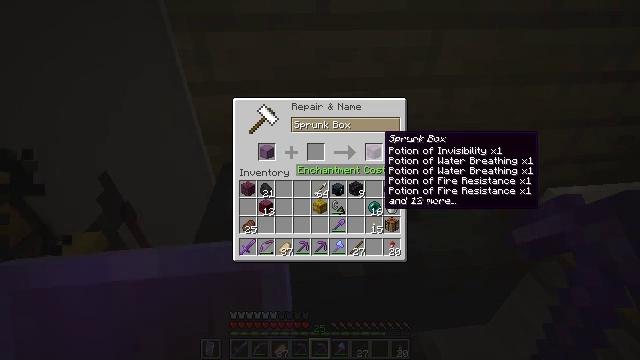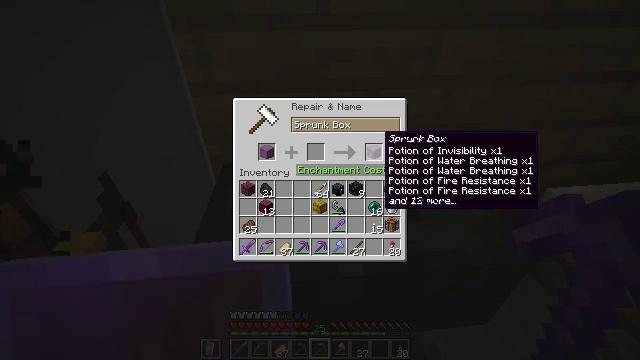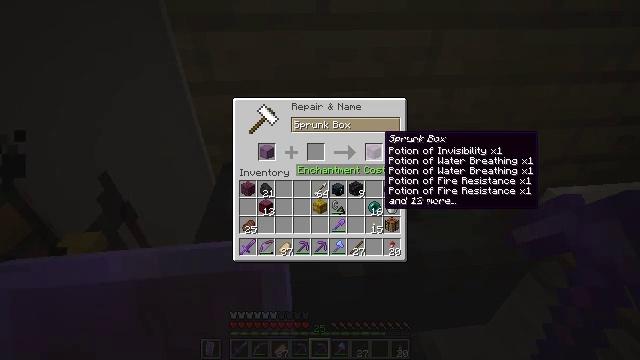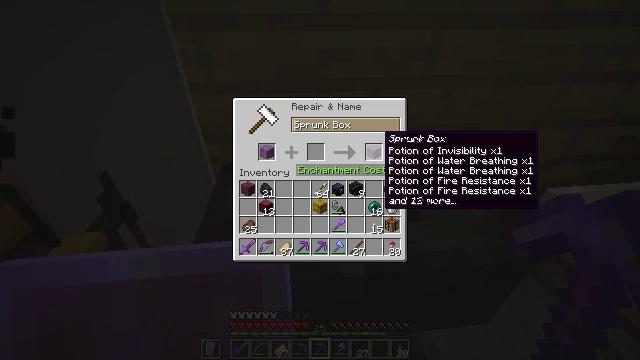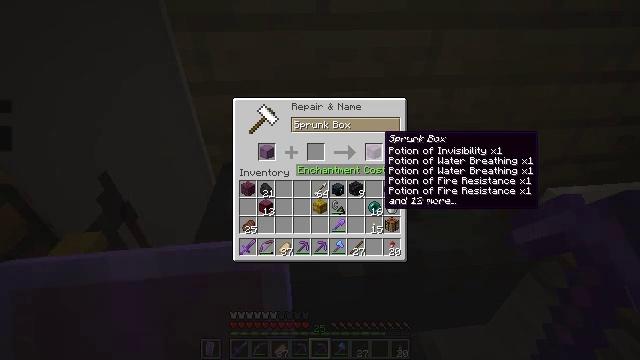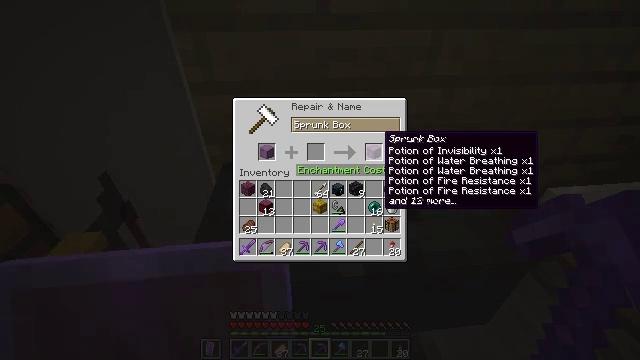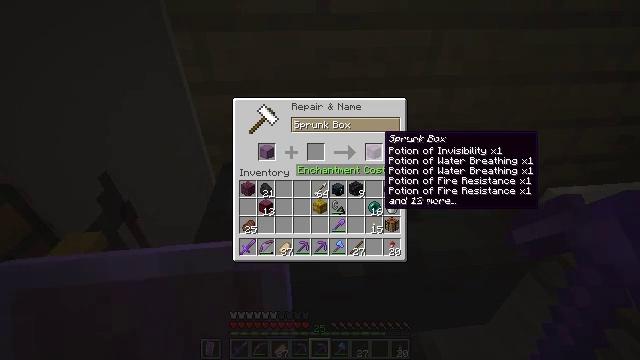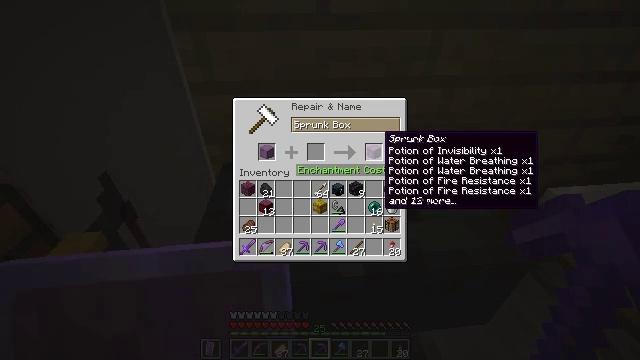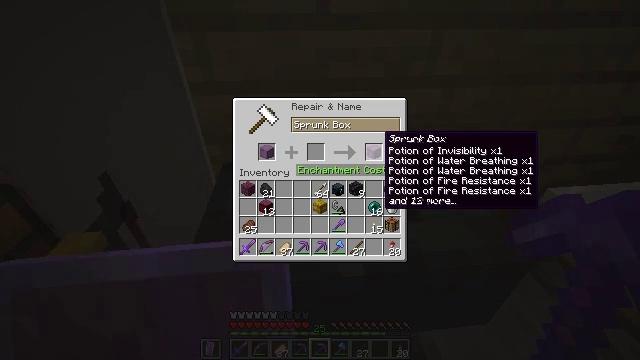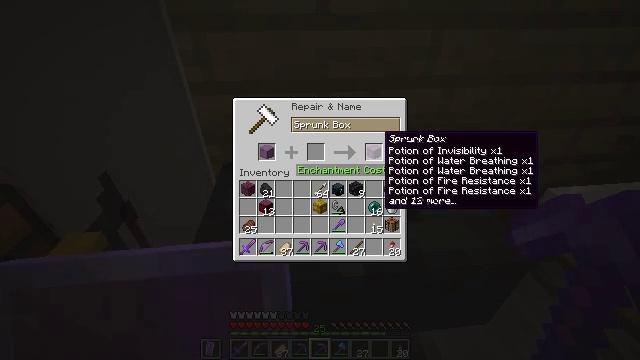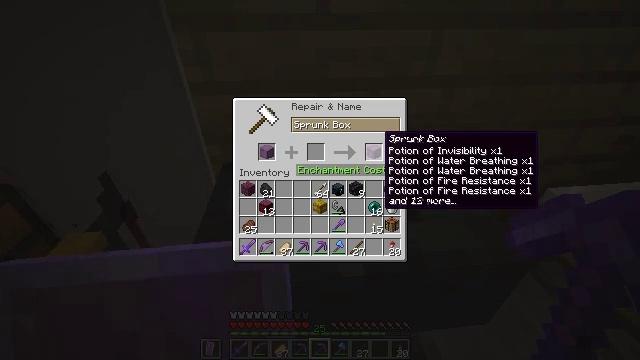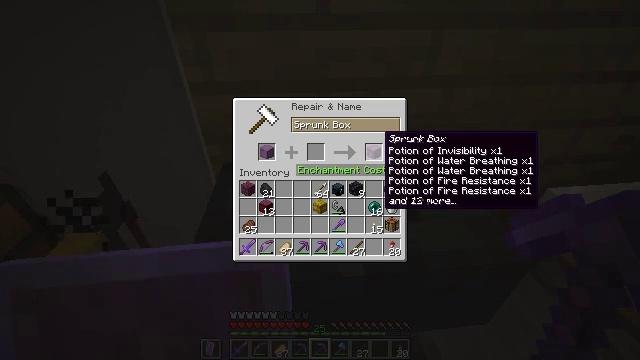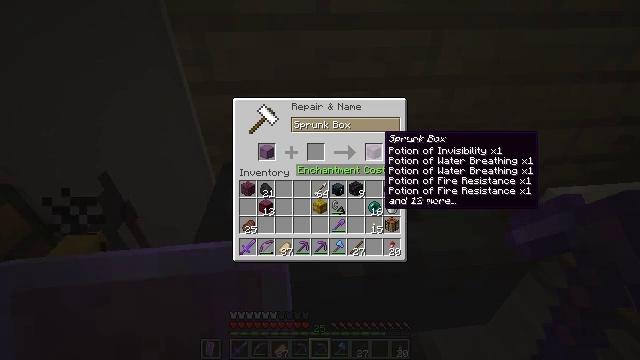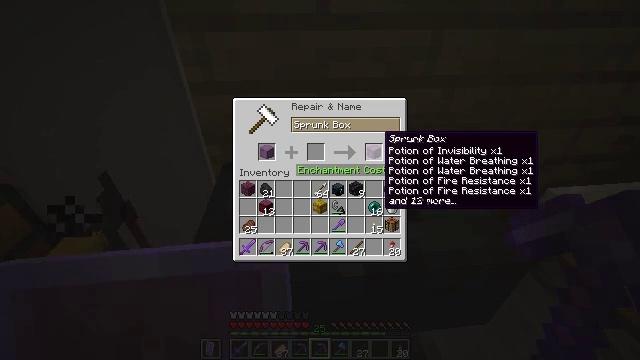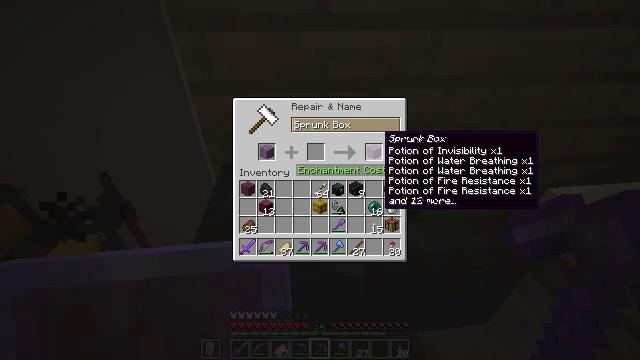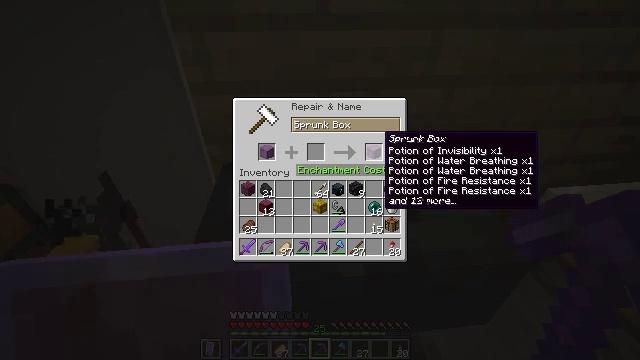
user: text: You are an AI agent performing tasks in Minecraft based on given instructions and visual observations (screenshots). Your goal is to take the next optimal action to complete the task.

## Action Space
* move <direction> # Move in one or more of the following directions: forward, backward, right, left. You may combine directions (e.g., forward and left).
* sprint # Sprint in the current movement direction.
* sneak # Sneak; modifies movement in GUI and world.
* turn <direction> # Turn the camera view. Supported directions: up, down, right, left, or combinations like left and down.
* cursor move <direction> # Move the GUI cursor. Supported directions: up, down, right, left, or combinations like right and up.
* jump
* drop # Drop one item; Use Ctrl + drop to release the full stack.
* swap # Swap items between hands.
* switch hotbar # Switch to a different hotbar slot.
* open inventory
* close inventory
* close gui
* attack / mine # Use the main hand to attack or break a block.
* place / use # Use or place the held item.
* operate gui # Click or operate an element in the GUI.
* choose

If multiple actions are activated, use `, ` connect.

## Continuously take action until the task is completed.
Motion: motion action
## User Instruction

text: Open the crafting table to craft magenta dye.
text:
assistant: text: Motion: no_op
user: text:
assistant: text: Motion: no_op
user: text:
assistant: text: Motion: no_op
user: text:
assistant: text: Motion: no_op
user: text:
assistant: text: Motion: no_op
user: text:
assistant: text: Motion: no_op
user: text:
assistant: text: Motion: no_op
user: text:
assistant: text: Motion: no_op
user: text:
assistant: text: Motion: no_op
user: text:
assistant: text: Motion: no_op
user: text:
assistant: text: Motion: no_op
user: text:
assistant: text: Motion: no_op
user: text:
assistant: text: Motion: no_op
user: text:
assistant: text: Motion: no_op
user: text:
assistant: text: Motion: no_op
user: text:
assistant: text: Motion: no_op
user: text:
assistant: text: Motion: no_op
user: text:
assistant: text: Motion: no_op
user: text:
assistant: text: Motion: no_op
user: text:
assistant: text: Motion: turn right and up
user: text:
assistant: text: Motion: no_op
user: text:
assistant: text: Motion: no_op
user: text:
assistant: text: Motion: no_op
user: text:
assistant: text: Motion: no_op
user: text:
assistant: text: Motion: no_op
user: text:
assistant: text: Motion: no_op
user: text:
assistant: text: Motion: no_op
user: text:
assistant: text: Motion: no_op
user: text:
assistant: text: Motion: no_op
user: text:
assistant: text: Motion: no_op